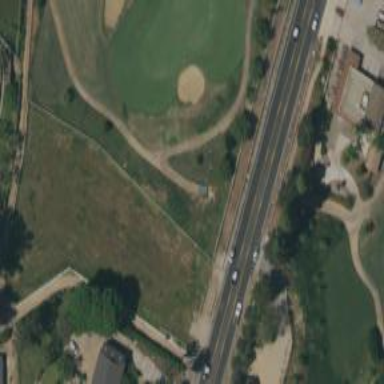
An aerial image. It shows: Golf cartpath that is also road path.